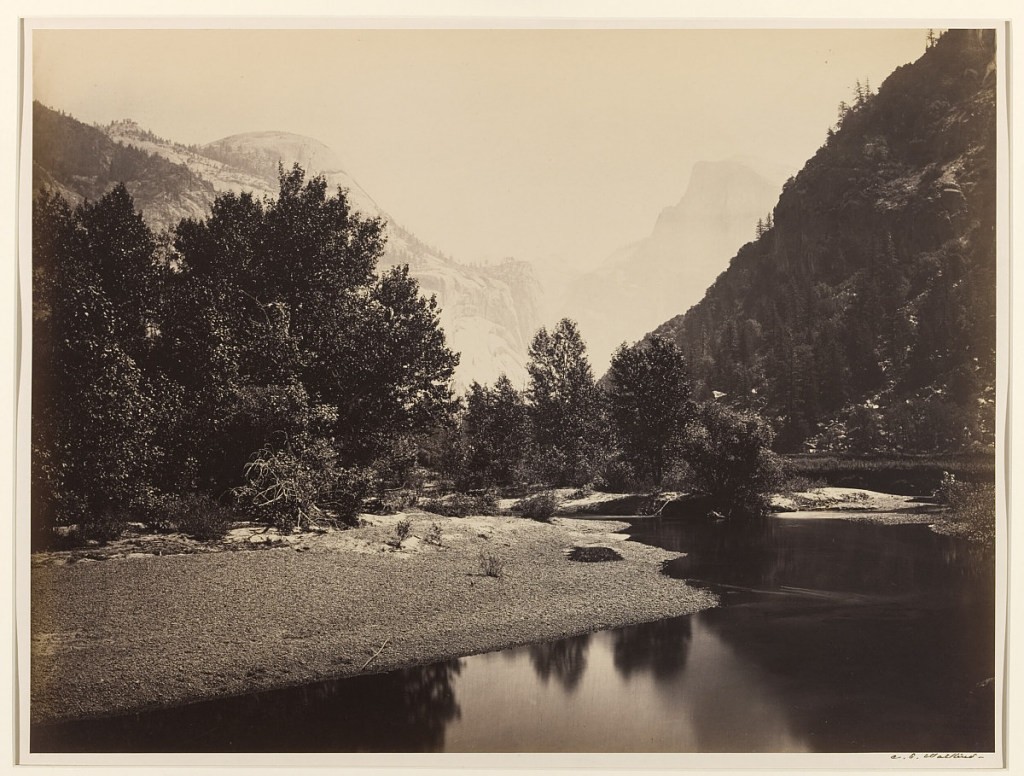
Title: The Domes from the Valley, Yosemite
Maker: Carleton E. Watkins, American, 1829 – 1916
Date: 1861–66
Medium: Albumen silver print
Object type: Photograph
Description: Landscape featuring shore with forest; foot of mountain on right, and snow-covered mountain in background.